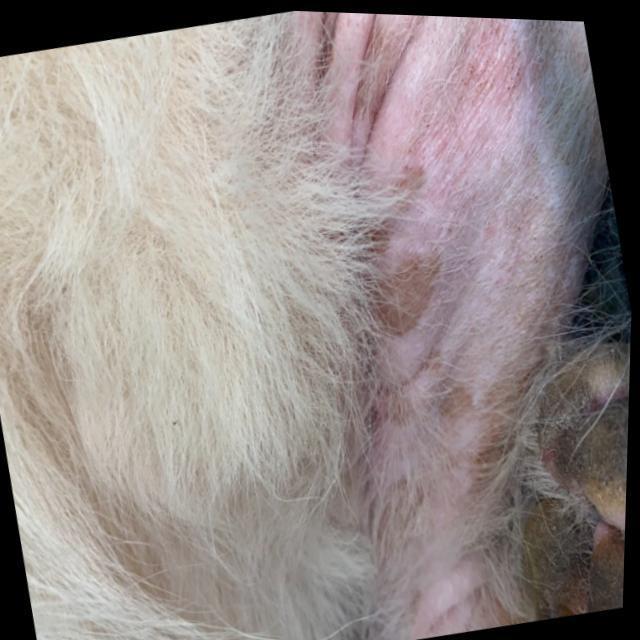
Canine demodicosis (Demodex mange) — caused by Demodex canis mites. Presents with alopecia, follicular papules, pustules, and comedones. Often localized on face and forelimbs.